Aerial crown-view tile of a tropical tree (Barro Colorado Island, Panama), acquired 20241216:
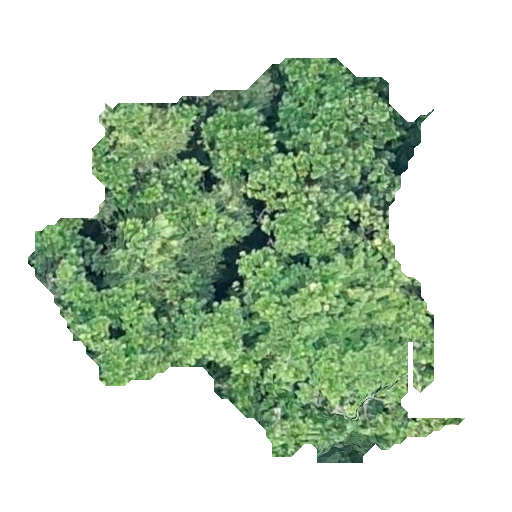
Species: Anacardium excelsum
GBIF accepted scientific name: Anacardium excelsum
Crown area: 157.937 m²